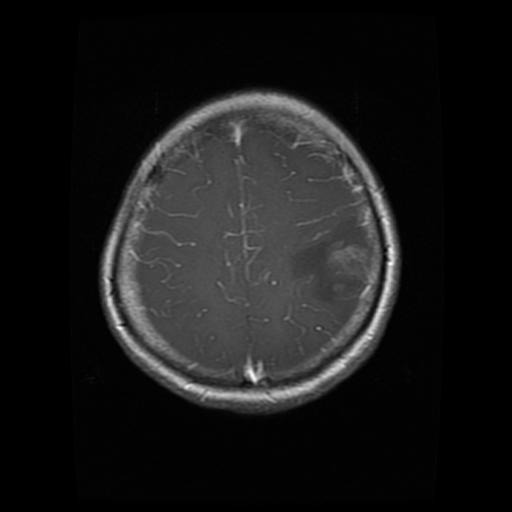
Label: glioma